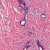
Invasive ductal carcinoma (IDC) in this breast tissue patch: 0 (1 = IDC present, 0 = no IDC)